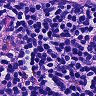
Metastatic tissue present: no